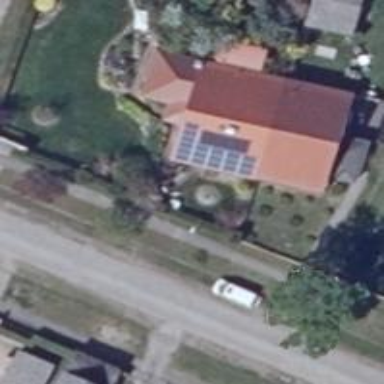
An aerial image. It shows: Small solar photovoltaic panel used as generator to produce electricity.